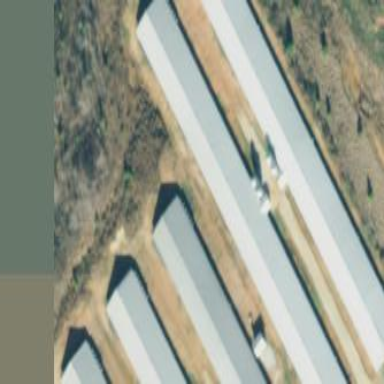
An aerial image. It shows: Poultry house.